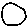
Label: circle